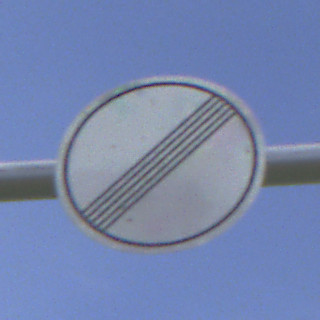
Verkehrszeichen: EndeSaemtlicherBegrenzungen
Umgebung: Outdoor, Nature
Tageszeit: Midday
Wetter: PartlyCloudy
Licht: Natural
Jahreszeit: NotSpecified
Kontrast: HighContrast